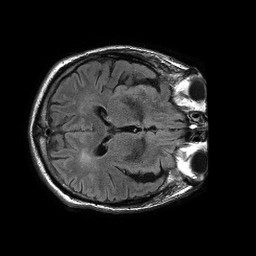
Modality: FLAIR
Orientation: axial
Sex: male
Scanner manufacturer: philips
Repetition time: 11 s
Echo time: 0.125 s